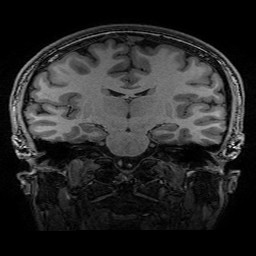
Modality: T1w
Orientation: sagittal
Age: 20
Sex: male
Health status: healthy
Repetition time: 2.53 s
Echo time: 0.0034 s